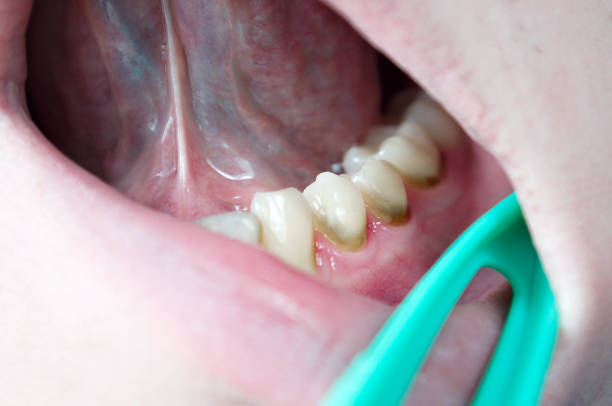
Condition: Caries